Question: Is it possible to have menu items added for a single-page web part in the menu bar? I want to add a menu to the area usually used for menu commands (please see the screenshot):

I am talking about this sort of single-page app web part: <URL>
My question is, it possible to put some items in the designed area, and if yes, how?
I have tried to do it with command set extension (and ECB). The commands are coming for a normal list, but for a single page web part, they are not.
Talking about options, could it be an acceptable to "attach" a component like fabric 'CommandBar' to this area (i.e. find it in HTML and attach), or maybe there is a standard way to do that (like, designated placeholders)
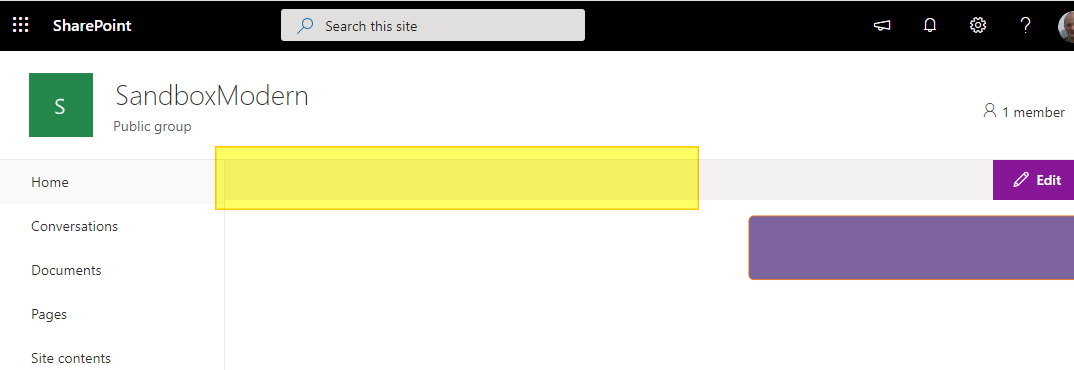
Answer: Got the answer here:
<URL>
It is not possible right now.